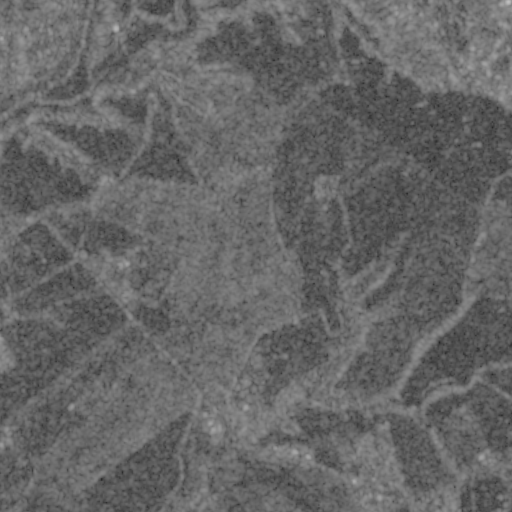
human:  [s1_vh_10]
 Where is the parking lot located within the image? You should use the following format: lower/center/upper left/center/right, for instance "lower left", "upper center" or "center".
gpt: The parking lot is located in the center left of the image.
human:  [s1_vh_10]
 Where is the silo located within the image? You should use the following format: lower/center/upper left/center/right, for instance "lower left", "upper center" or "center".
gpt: The silo is located in the lower center of the image.
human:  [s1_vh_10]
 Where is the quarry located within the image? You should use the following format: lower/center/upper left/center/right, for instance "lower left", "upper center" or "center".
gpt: There is no quarry in the image.

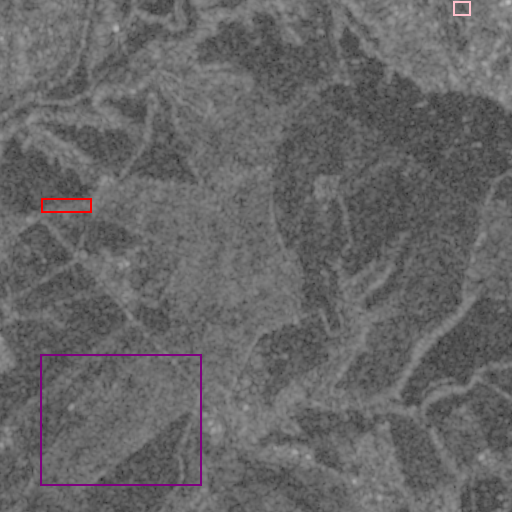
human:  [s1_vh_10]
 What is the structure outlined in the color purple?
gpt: The structure outlined in purple is a crop field.
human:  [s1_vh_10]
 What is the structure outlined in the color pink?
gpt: The structure outlined in pink is a park.
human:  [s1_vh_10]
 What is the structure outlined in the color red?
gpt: The structure outlined in red is a parking lot.
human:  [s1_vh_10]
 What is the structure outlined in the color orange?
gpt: There is no orange outline.